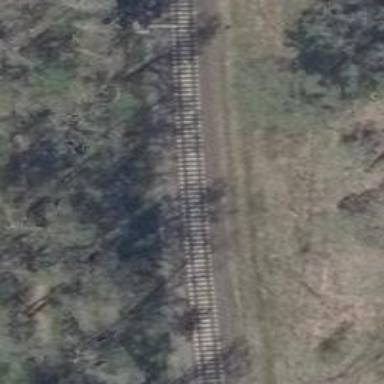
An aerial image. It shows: Railway with electrified contact lines running on embankment.